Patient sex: F
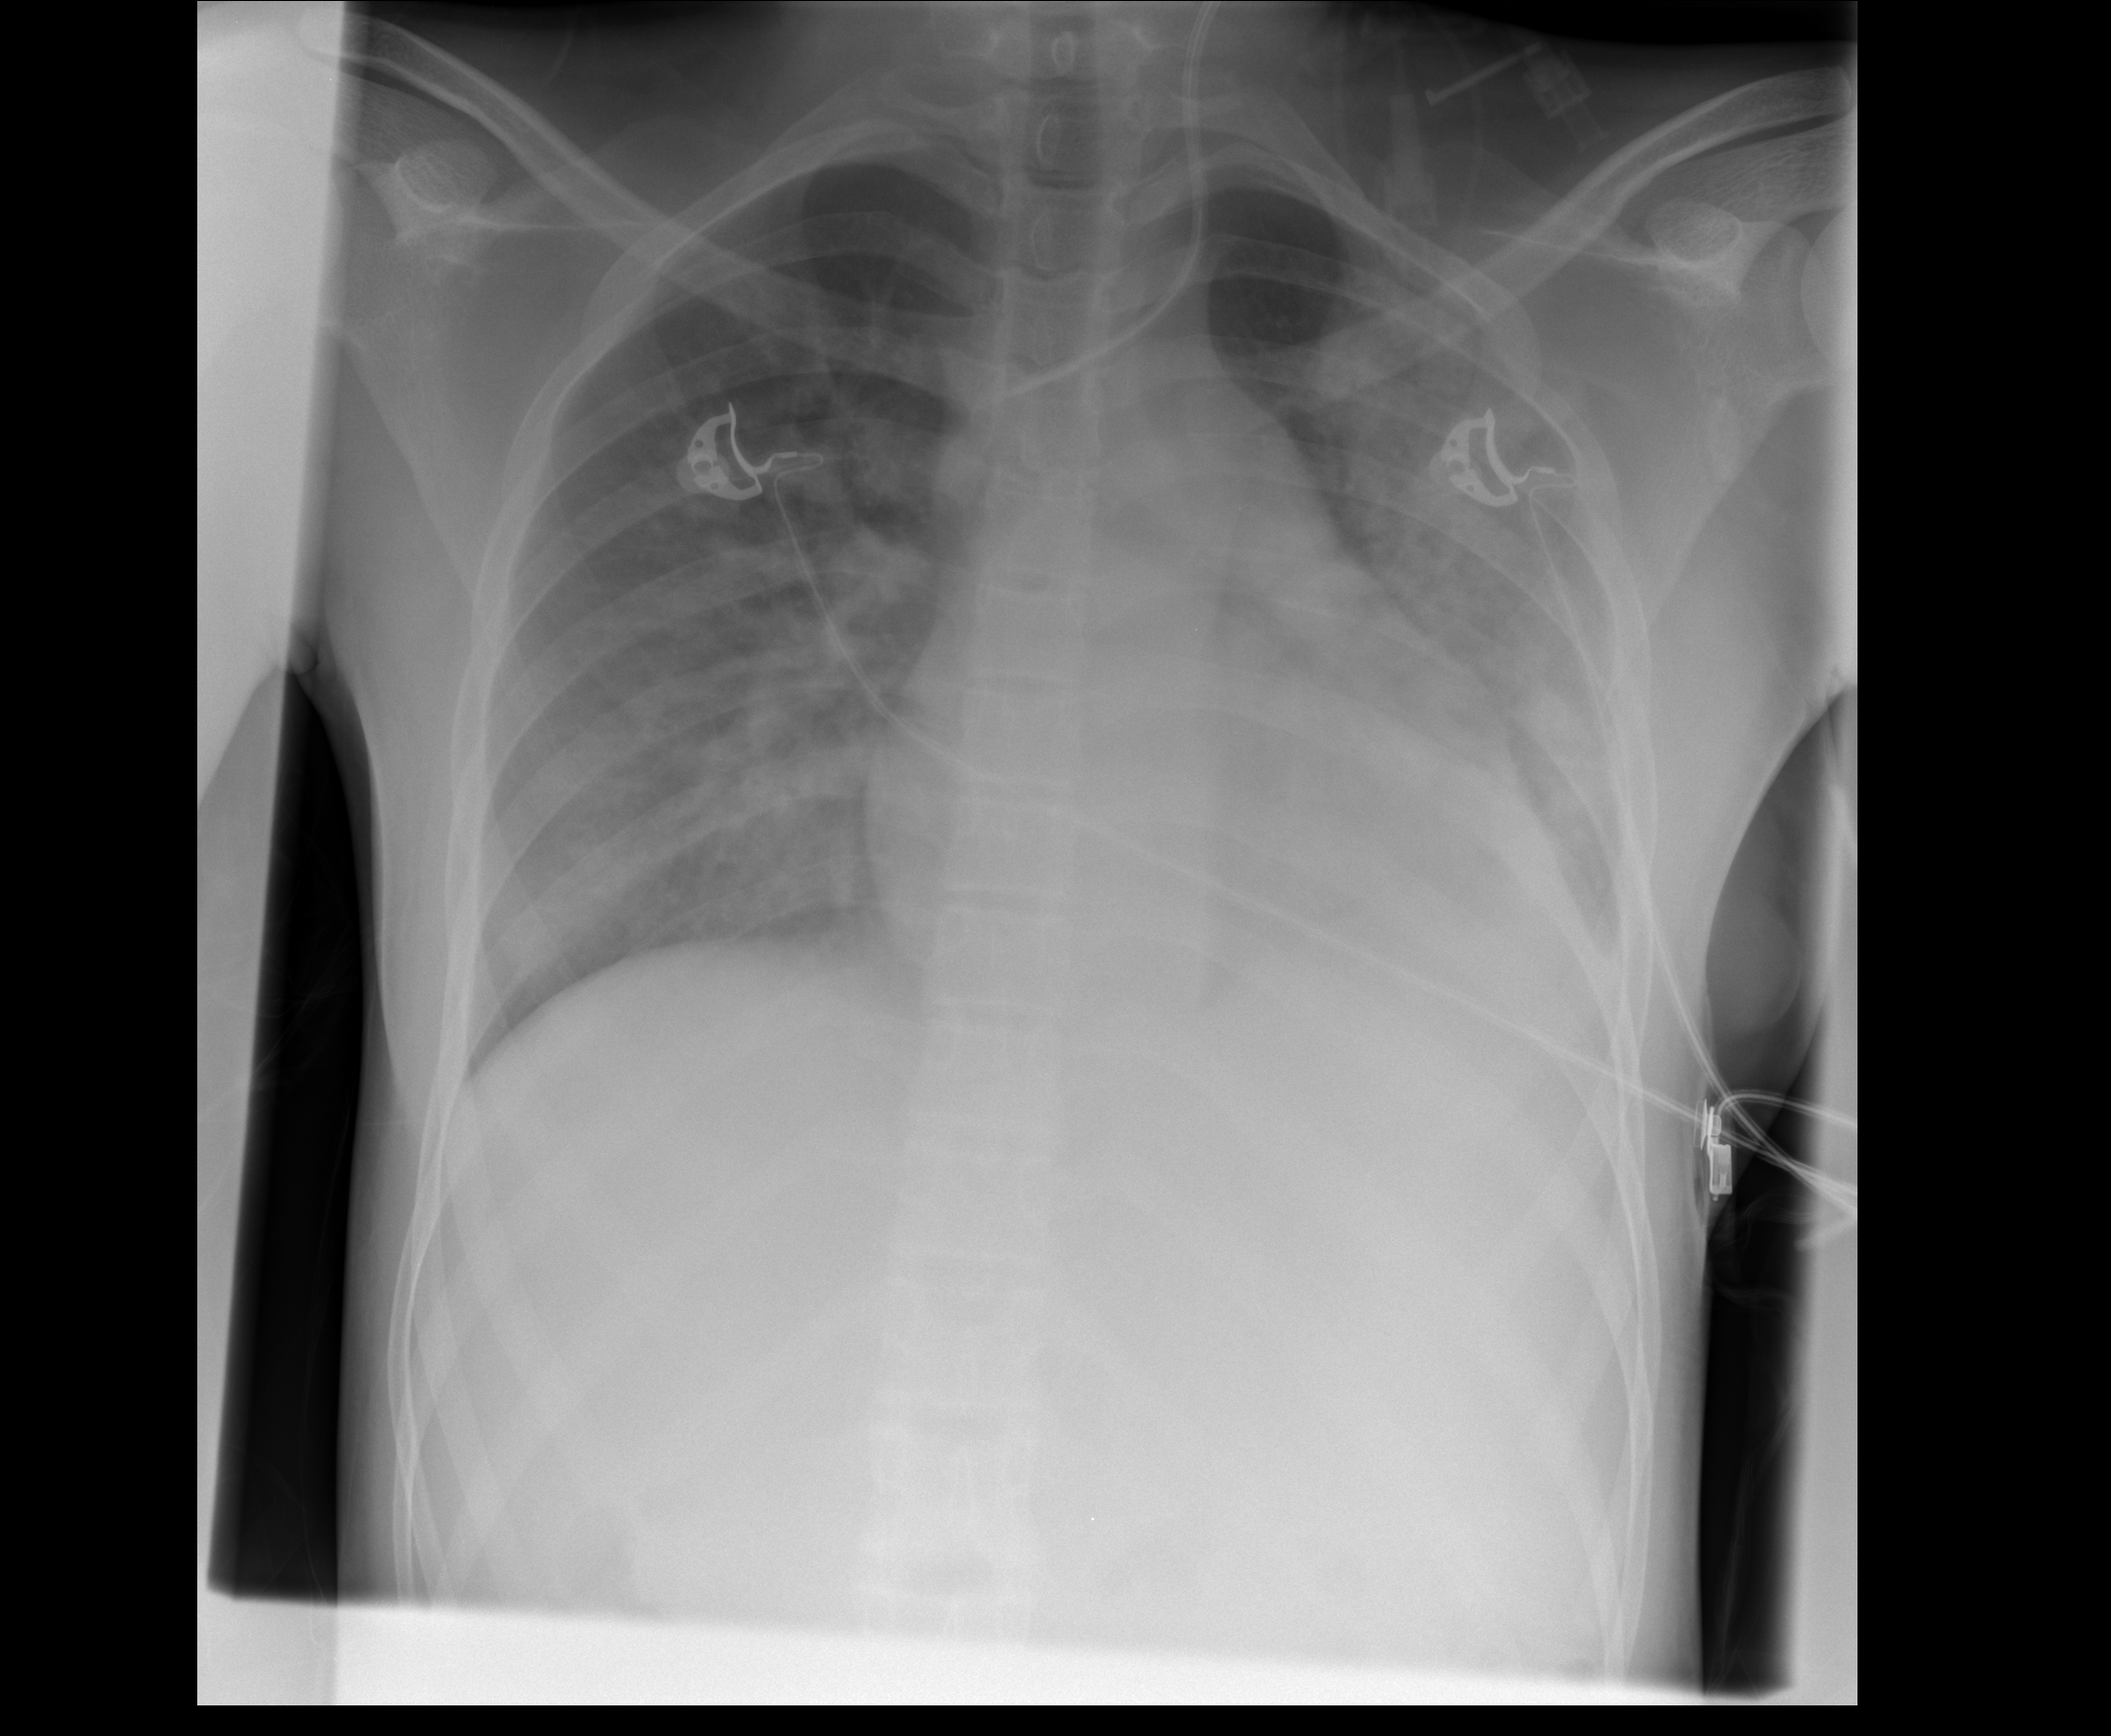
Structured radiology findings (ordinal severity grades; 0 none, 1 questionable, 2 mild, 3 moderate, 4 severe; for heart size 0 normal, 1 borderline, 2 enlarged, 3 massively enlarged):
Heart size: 2
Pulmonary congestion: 2
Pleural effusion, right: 0
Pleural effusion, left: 2
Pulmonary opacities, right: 3
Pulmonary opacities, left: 3
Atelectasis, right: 3
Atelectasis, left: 3